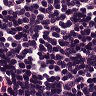
Metastatic tissue present: no